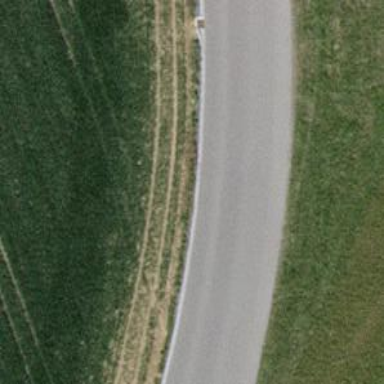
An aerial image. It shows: Unclassified road with asphalt surface.